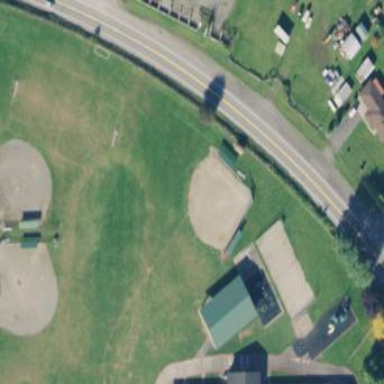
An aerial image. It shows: Baseball pitch for leisure and sports activities.